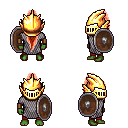
a pixel art fantasy rpg character, male body template, orc, green skin, chain mail, red pants, red extra-long topknot hairstyle, gold helm, leather bracers, shield, four views (front, back, left, right), 2x2 character sprite sheet, small pixel art, hard edges, no anti-aliasing